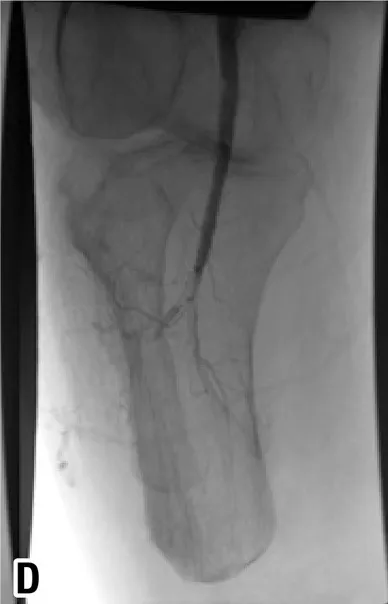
Digital subtraction angiography. (C and D) Partial popliteal recanalization.
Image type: radiology (x_ray)